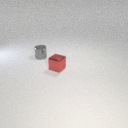
small red metal cube to the right of small gray metal cylinder